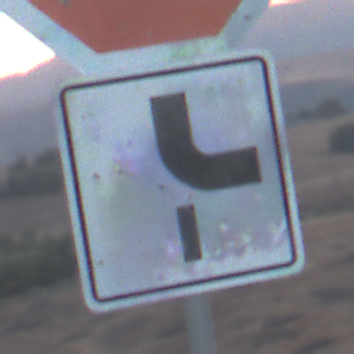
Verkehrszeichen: VerlaufVorfahrtsstrasse10
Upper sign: Stop
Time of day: SunriseSunset
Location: Outdoor (Nature)
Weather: Clear
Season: NotSpecified
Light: Natural